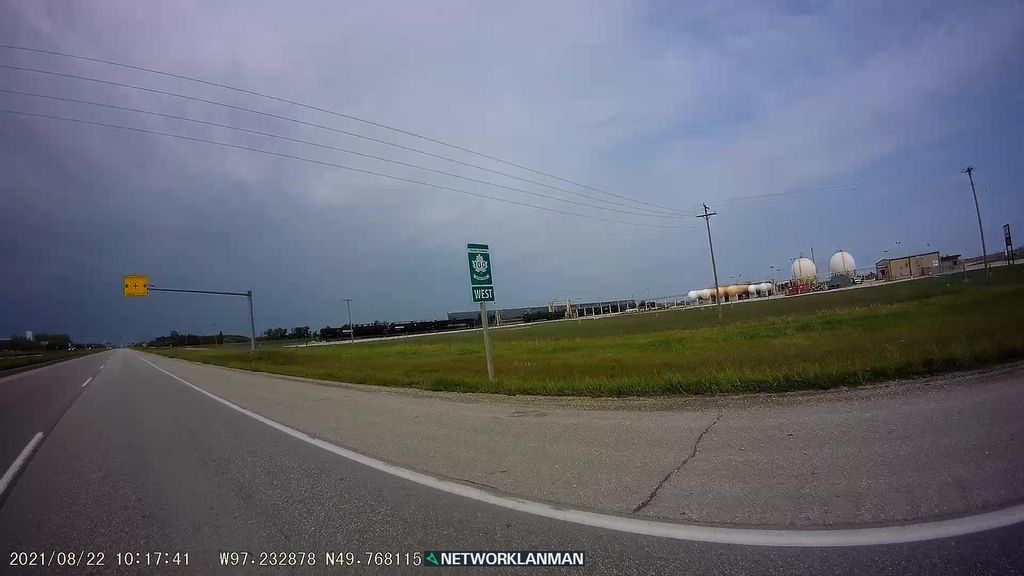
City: winnipeg